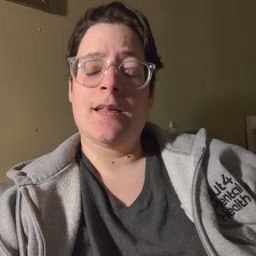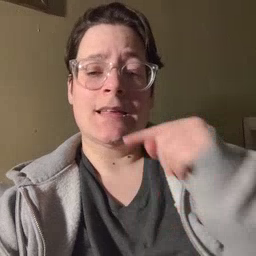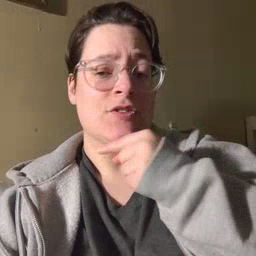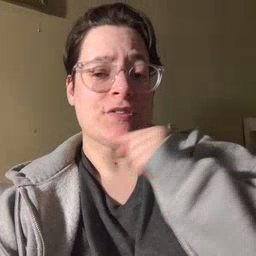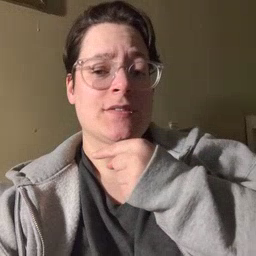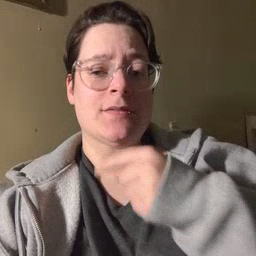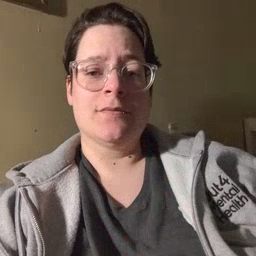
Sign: carrot